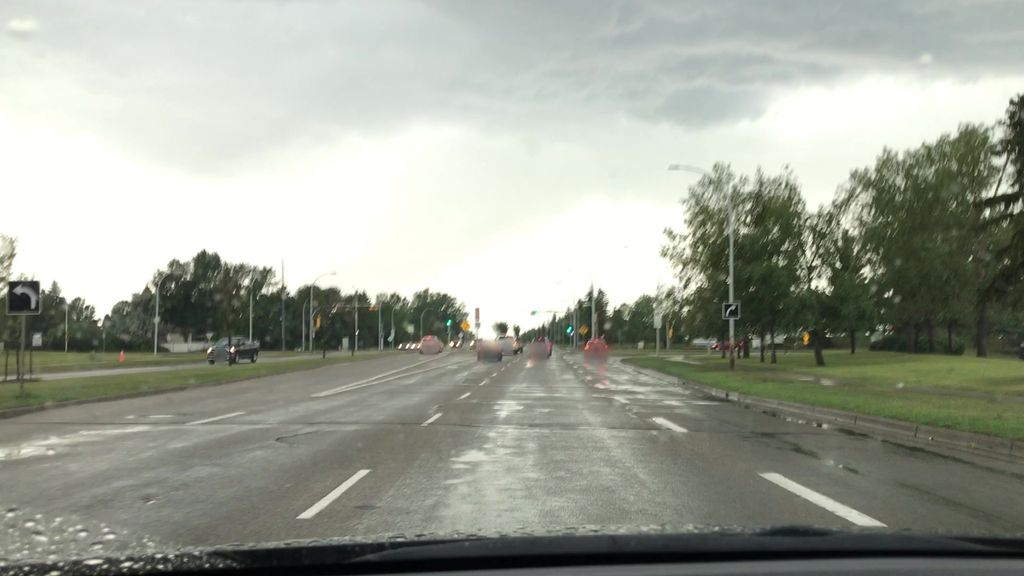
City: edmonton